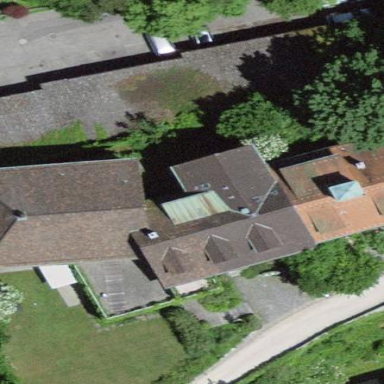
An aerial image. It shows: Flat roofed garages.